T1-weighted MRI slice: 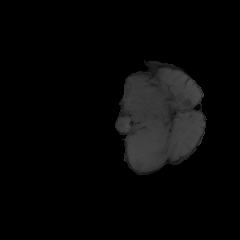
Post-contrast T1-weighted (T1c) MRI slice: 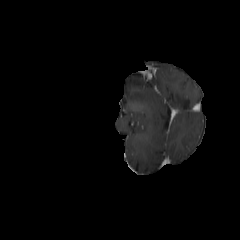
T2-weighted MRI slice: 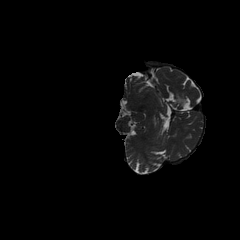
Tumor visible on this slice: no